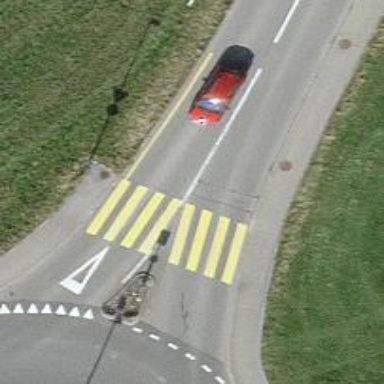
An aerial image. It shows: Uncontrolled zebra crossing on the road.